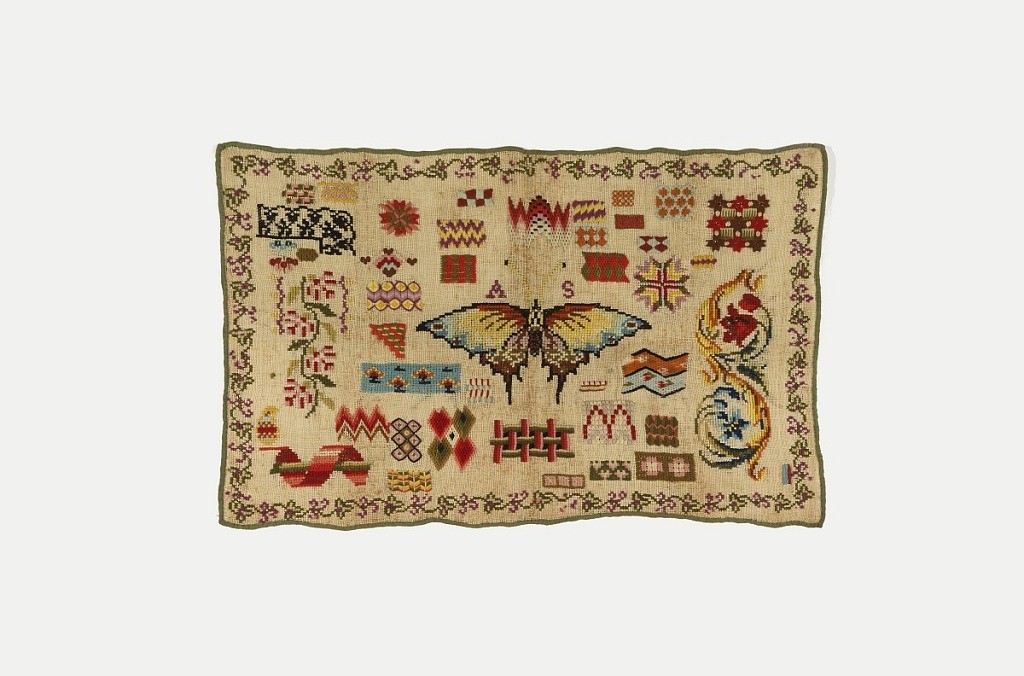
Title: Sampler
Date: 19th century
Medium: wool embroidery on linen foundation Technique: embroidered in herringbone, cross, cross variation, long armed cross, and satin stitches on plain weave foundation
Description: Scattered motifs, mostly geometric, dominated by large butterfly in the center, embroidered in many colors on a natural linen ground. With a flowering vine border.